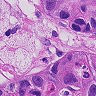
Metastatic tissue present: yes